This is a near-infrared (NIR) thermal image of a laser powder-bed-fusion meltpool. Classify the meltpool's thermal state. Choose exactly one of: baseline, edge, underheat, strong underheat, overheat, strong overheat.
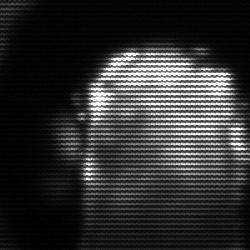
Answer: baseline